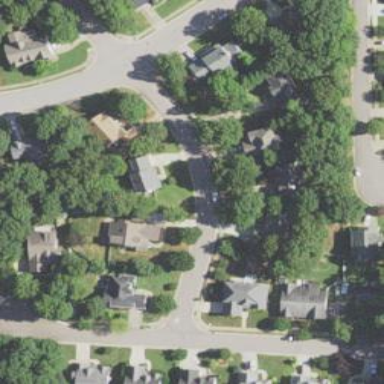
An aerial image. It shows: Residential neighbourhood.